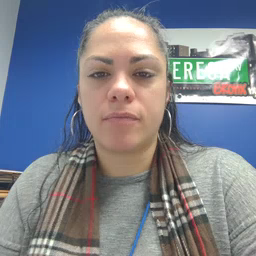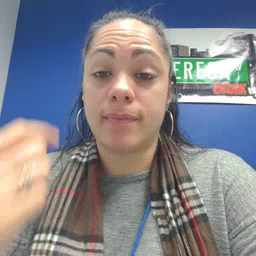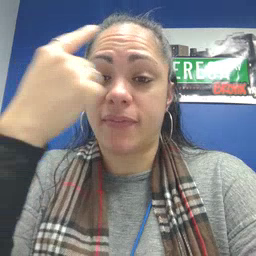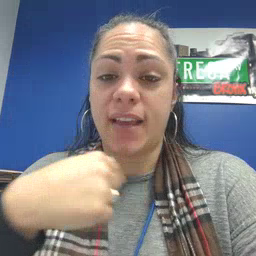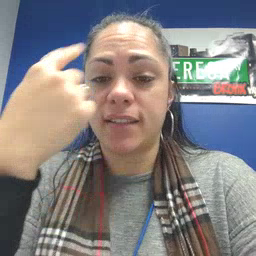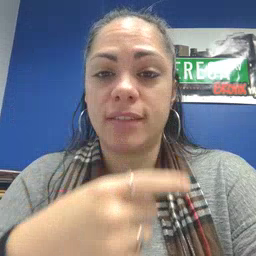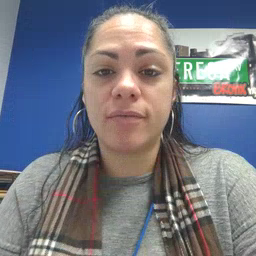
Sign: face